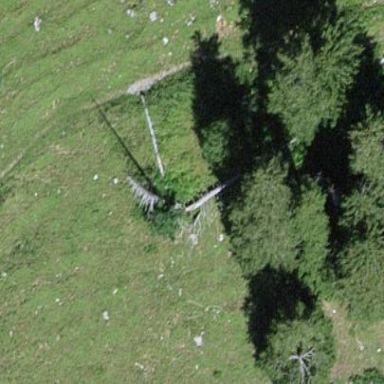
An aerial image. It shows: Mixed woodland with various types of leaves.